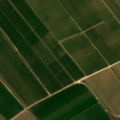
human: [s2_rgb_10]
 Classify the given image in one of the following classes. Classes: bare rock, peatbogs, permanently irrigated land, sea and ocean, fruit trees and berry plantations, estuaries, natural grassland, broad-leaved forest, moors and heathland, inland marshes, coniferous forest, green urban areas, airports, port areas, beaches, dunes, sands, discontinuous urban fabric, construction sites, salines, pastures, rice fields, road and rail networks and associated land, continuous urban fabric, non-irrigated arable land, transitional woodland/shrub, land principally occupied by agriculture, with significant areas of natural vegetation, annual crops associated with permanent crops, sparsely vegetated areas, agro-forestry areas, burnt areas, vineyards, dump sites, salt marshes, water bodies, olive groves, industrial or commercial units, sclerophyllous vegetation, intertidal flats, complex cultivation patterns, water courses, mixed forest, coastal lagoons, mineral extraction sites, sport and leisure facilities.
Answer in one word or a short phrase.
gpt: permanently irrigated land